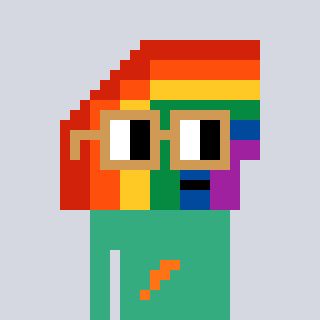
a pixel art character with square brown glasses, a rainbow-shaped head and a teal-colored body on a cool background